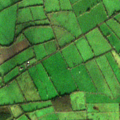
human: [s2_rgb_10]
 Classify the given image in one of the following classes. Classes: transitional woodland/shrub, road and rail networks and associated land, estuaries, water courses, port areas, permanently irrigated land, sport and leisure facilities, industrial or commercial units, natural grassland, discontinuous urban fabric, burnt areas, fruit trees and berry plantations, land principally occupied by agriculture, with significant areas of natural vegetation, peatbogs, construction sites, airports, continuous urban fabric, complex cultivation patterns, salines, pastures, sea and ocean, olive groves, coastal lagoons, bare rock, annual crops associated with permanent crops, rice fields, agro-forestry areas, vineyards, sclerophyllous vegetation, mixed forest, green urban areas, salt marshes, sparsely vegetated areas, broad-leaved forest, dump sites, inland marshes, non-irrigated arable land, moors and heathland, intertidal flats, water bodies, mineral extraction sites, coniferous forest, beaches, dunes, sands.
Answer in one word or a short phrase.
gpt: non-irrigated arable land, pastures, mixed forest